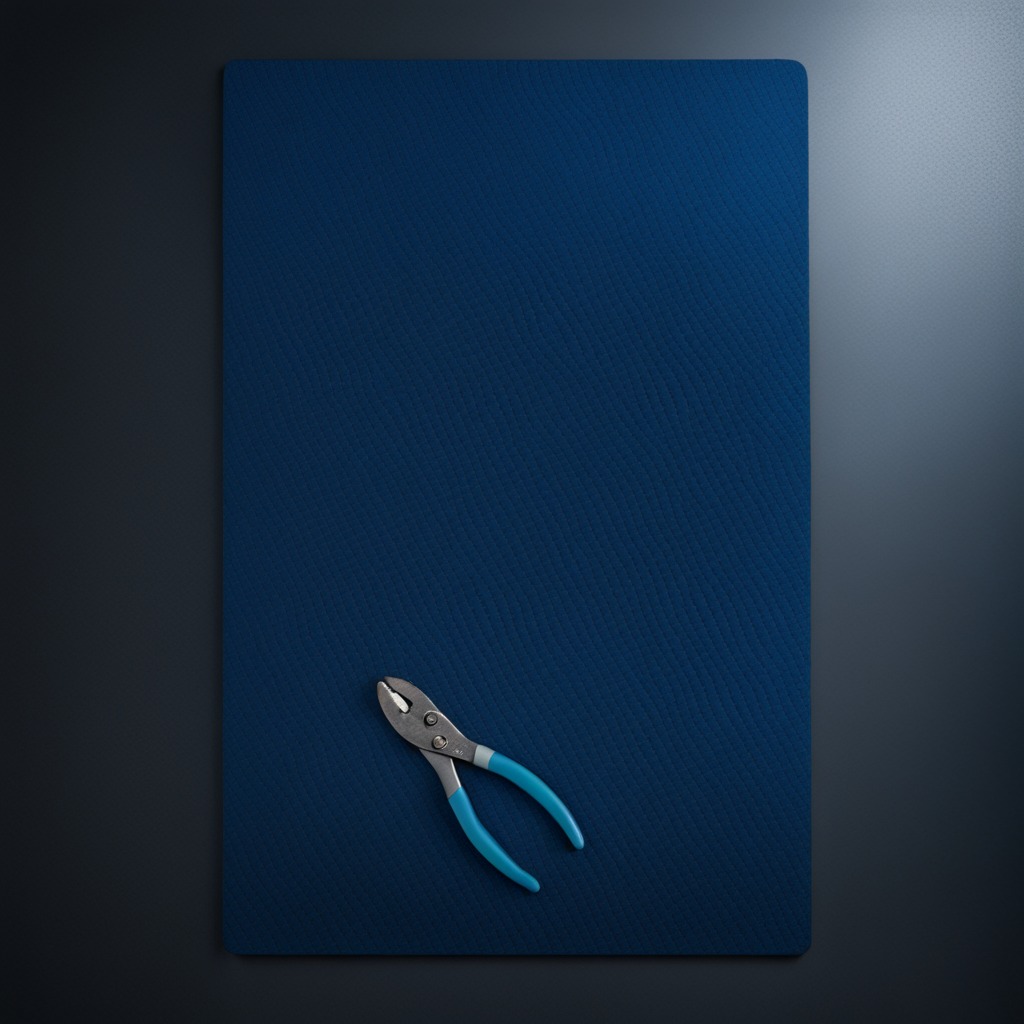
A plier lies on the blue rubber mat.